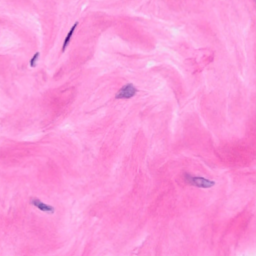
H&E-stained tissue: Breast